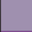
Piece: xx